Question: I have UITableView with custom table row. What I need is to have possibility to reorder rows. so in ViewDidLoad i add:
'''
- (void)viewDidLoad {
[super viewDidLoad];
[self.myTableView setEditing: YES animated: YES];
}
'''
also add next methods:
'''
- (BOOL)tableView:(UITableView *)tableView
canEditRowAtIndexPath:(NSIndexPath *)indexPath {
return YES;
}
- (UITableViewCellEditingStyle)tableView:(UITableView *)tableView
editingStyleForRowAtIndexPath:(NSIndexPath *)indexPath {
return UITableViewCellEditingStyleNone;
}
- (BOOL)tableView:(UITableView *)tableView
shouldIndentWhileEditingRowAtIndexPath:(NSIndexPath *)indexPath {
return NO;
}
- (BOOL)tableView:(UITableView *)tableView
canMoveRowAtIndexPath:(NSIndexPath *)indexPath {
return YES;
}
'''
Also I set bg color for my custom table row:
'''
- (UITableViewCell *)tableView:(UITableView *)tableView
cellForRowAtIndexPath:(NSIndexPath *)indexPath {
NSString *customTableRow = @"customTableRow";
UITableViewCell *cell = [tableView dequeueReusableCellWithIdentifier:
customTableRow];
if (cell == nil) {
NSArray *nib = [[NSBundle mainBundle] loadNibNamed:@"customTableRow"
owner:self options:nil];
if (nib.count > 0) {
cell = self.customTableRow;
}
}
cell.contentView.backgroundColor = [UIColor colorWithRed:(228.0f/255.0f)
green:237.0f/255.0f blue:244.0f/255.0f alpha:1.0];
return cell;
}
'''
And then I run my app and I had an unexpected view:

So I have tow questions:
1.So why it so ? Reorder button is not transparent ??
2.How to change that button to my on image ??
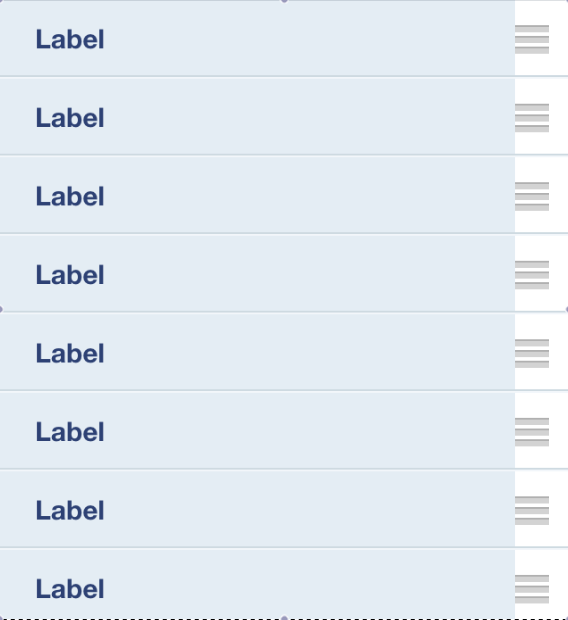
Answer: The problem is that you're changing the background color of the 'contentView'. Have you tried changing the background color of the cell itself in '-tableView:willDisplayCell: forRowAtIndexPath:'?